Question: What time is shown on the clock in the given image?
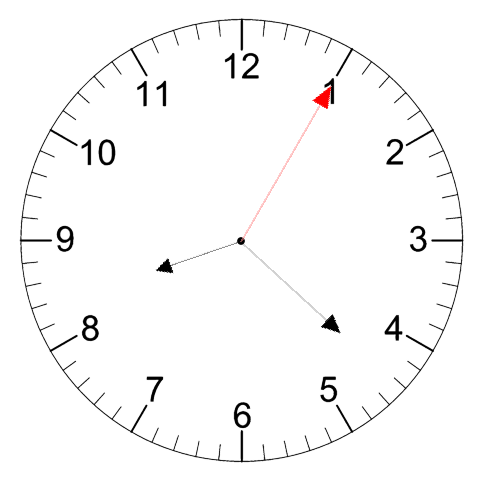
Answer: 08:22:05